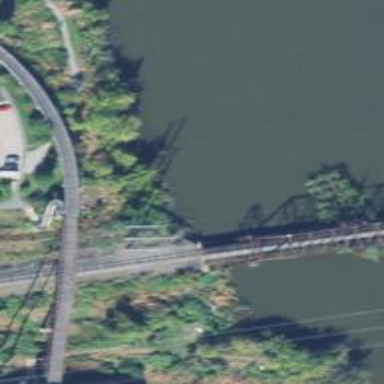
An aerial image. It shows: Swing bridge for railway crossing.